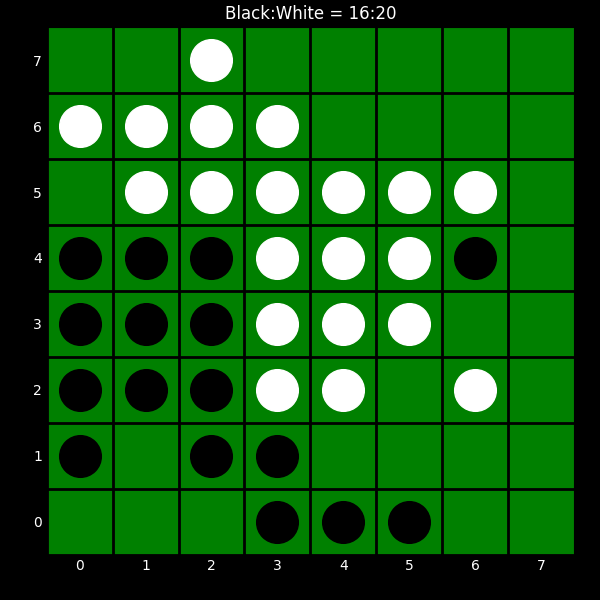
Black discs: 16
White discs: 20